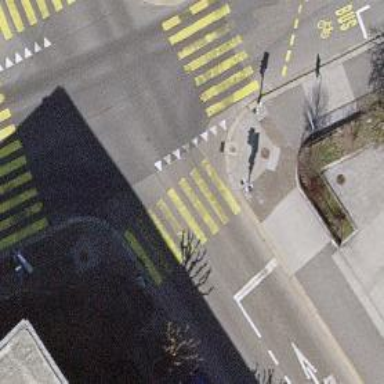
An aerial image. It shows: Uncontrolled zebra crossing on the road.